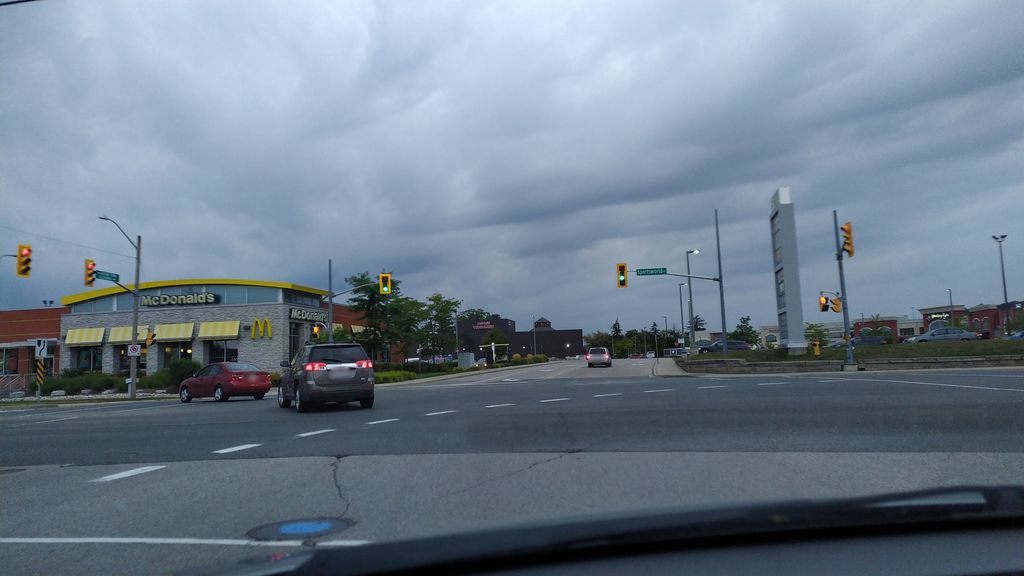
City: kitchener-waterloo